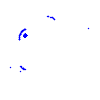
Particle: proton